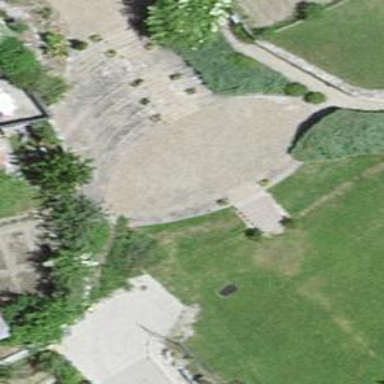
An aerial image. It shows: Steps made of paving stones.